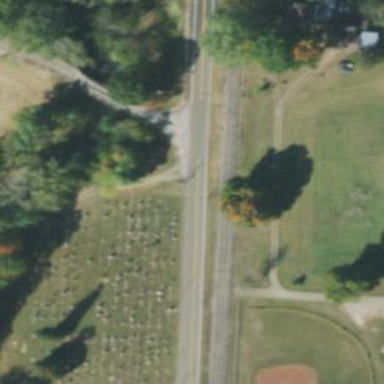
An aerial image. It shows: Graveyard.